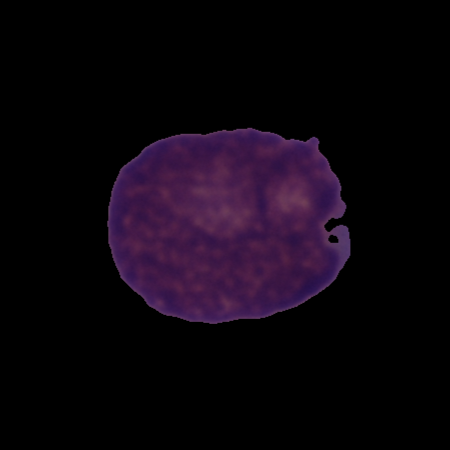
Label: cancer